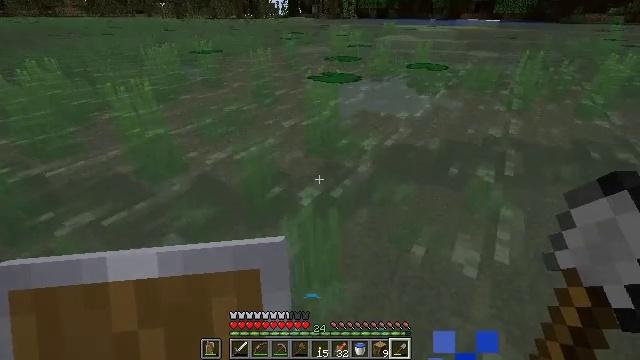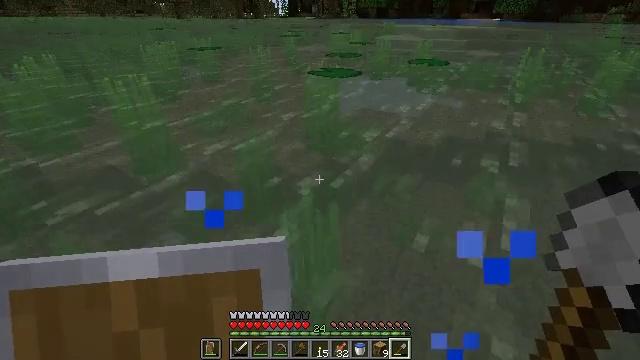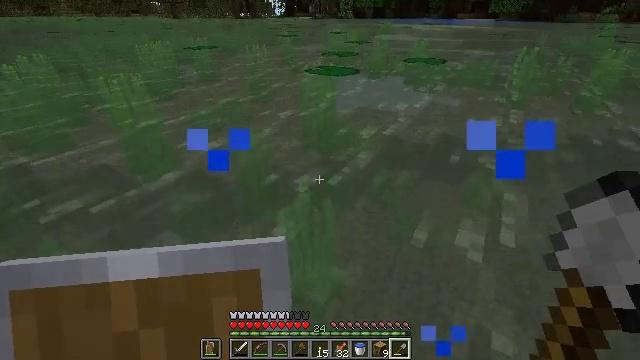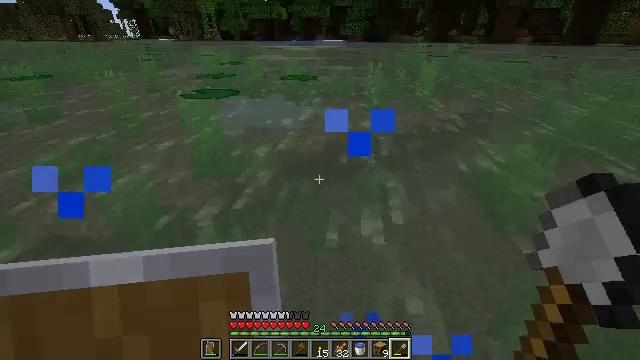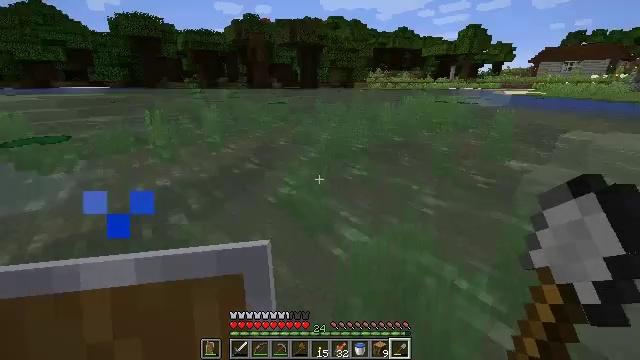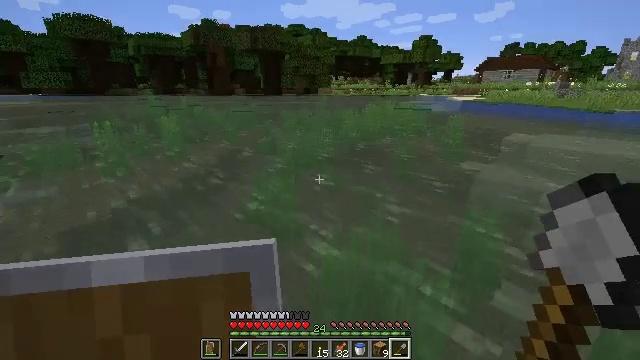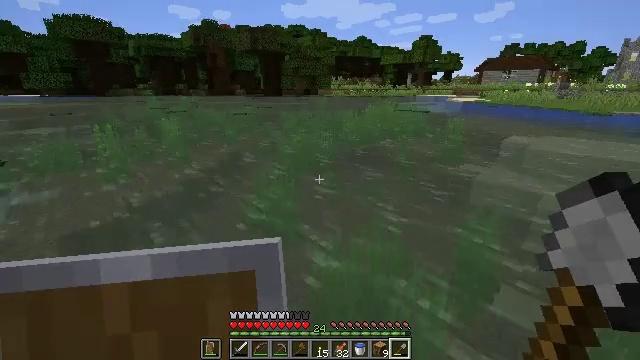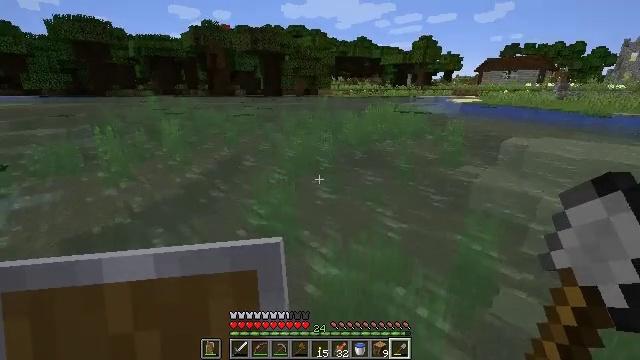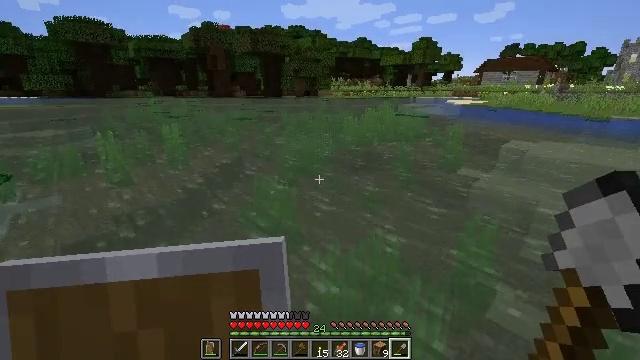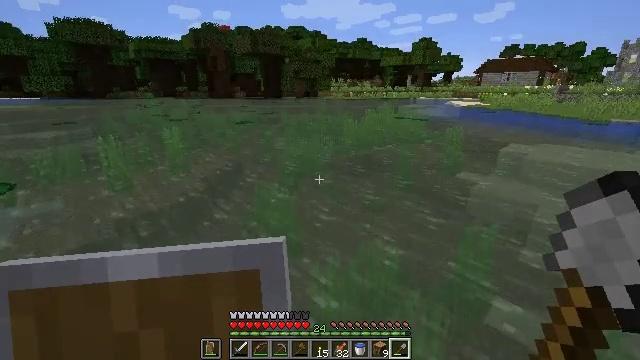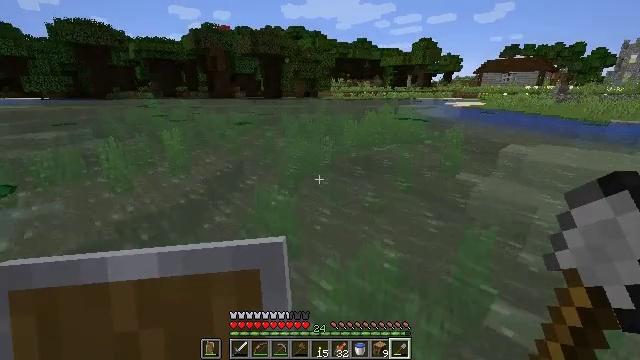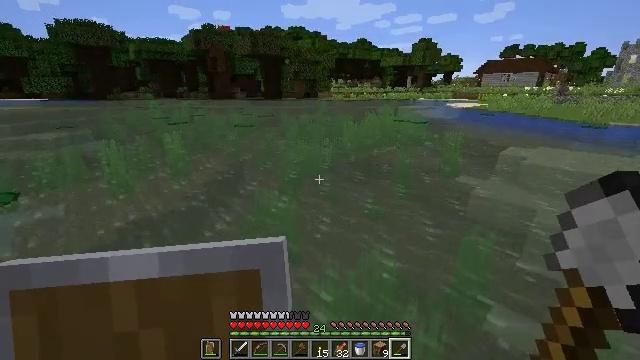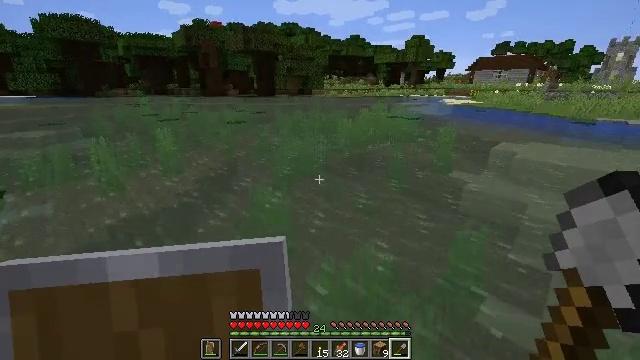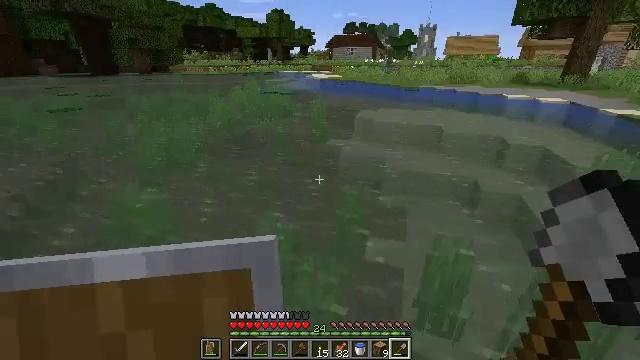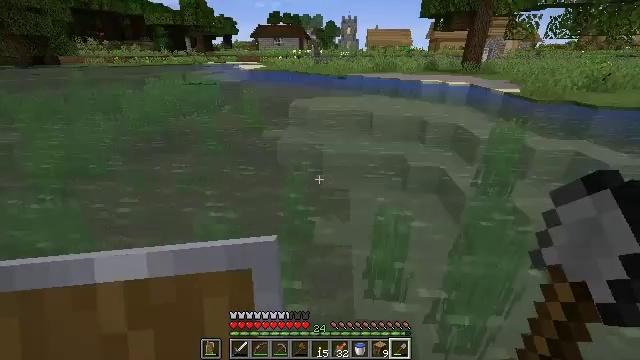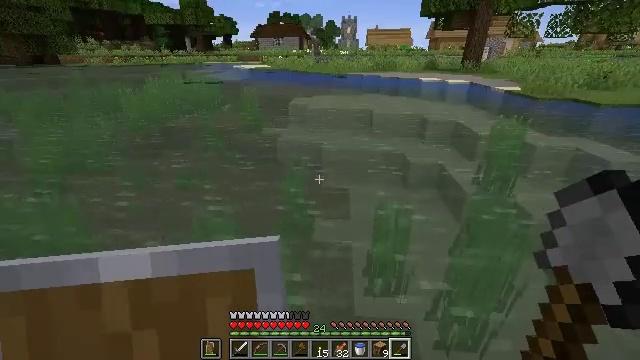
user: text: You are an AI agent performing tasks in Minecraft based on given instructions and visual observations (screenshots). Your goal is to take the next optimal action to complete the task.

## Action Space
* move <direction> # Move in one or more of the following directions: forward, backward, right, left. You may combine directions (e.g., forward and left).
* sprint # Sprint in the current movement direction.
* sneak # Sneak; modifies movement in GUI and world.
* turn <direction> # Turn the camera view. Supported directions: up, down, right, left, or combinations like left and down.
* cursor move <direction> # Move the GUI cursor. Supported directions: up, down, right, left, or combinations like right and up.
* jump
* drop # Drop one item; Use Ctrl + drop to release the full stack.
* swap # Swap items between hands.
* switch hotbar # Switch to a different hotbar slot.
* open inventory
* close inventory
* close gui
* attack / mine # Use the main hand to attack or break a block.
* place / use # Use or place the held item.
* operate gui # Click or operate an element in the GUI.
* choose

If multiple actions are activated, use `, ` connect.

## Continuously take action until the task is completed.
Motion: motion action
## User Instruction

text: Attack the clay block to obtain it.
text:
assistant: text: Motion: jump
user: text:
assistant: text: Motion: jump
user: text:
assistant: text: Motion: turn right and up, jump
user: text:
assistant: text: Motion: turn right and up, jump
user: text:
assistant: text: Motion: turn right and up, jump
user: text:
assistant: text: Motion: jump
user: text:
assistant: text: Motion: jump
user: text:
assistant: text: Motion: jump
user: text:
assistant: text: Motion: jump
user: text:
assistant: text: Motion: jump
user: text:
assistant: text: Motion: jump
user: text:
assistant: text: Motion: turn right, jump
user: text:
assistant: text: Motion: turn right and down, jump
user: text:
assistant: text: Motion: turn right and down, jump
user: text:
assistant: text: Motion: jump
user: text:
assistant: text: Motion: jump
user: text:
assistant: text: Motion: jump
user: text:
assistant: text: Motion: turn left and down, jump
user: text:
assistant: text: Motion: turn left and down, jump
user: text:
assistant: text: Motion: turn left and down, jump
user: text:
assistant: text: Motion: turn left and down, jump
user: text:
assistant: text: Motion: turn left and down, jump
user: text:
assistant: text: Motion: turn left, jump
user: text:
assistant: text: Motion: jump
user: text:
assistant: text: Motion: turn right and down, jump
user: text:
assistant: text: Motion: turn right and down, jump
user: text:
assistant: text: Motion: turn right, jump
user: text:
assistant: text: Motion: turn down
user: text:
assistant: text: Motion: turn left and down
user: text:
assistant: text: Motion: sneak, turn right and down